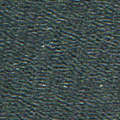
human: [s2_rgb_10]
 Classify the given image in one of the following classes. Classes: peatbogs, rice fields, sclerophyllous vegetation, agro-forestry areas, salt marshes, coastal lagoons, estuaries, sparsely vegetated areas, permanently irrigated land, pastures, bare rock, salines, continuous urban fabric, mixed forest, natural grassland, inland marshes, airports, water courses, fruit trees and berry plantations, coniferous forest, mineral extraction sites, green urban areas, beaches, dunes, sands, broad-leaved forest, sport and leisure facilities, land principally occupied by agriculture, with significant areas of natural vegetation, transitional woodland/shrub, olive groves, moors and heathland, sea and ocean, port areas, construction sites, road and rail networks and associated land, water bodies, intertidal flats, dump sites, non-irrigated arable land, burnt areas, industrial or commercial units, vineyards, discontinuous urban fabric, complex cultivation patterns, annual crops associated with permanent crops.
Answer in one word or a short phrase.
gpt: sea and ocean